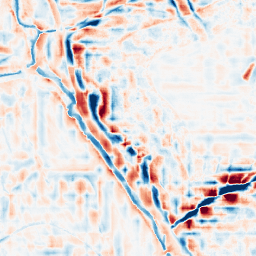
Category: wavelet
Decomposition family: wavelet_reverse_biorthogonal
Decomposition parameters: wavelet: rbio2.4
level: 4
Upsampling method: bicubic
Upsampling parameters: scale: 4
Upsampling scale: 4